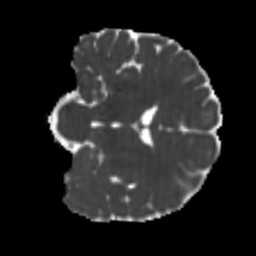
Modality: MD
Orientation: coronal
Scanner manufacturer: siemens
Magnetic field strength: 3 T
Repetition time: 4 s
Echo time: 0.0594 s